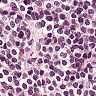
Metastatic tissue present: no